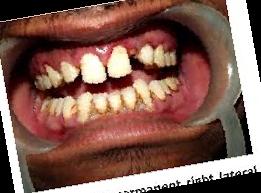
Condition: hypodontia